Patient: sex M, age 43
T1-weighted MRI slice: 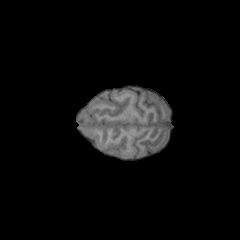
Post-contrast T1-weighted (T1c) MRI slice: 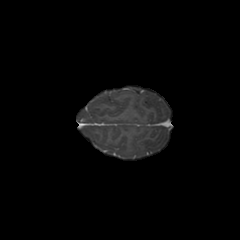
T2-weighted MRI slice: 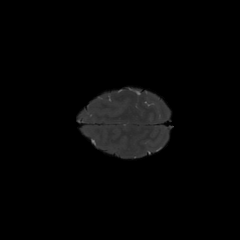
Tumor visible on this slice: no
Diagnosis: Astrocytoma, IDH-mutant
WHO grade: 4